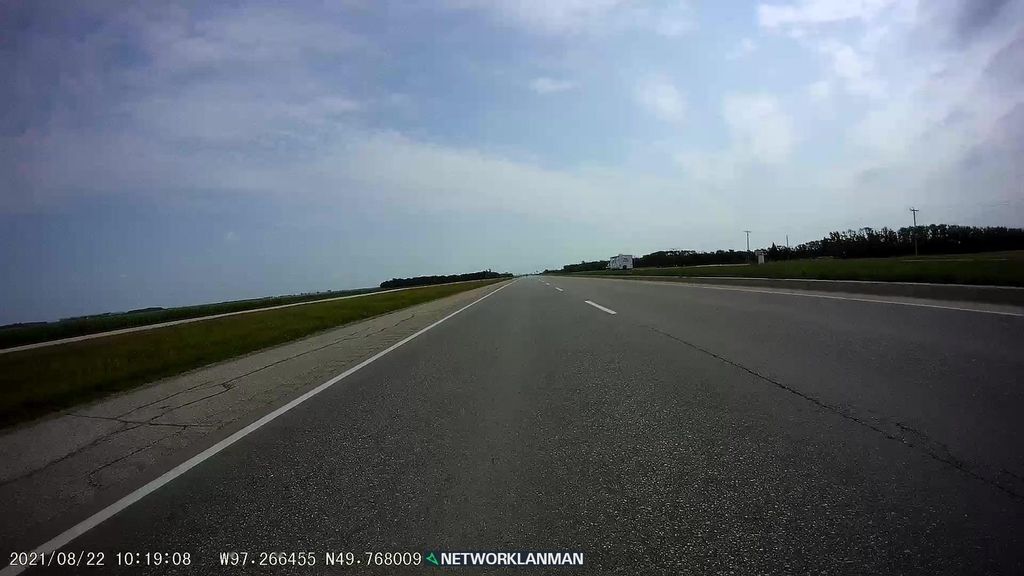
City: winnipeg